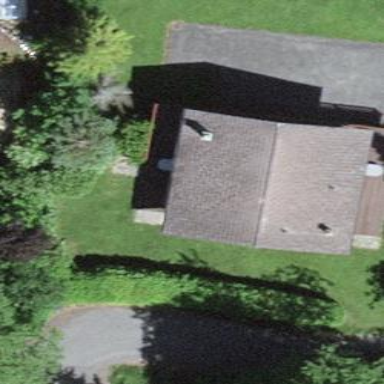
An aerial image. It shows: Simple house.